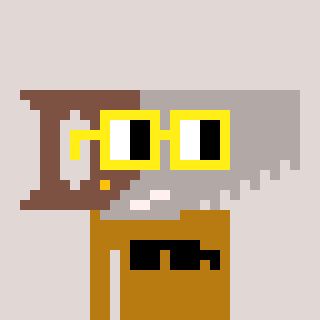
a pixel art character with square yellow glasses, a saw-shaped head and a gold-colored body on a warm background